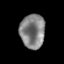
Tissue: prostate
Cell type: T cells
Senescence score: 0.3434
Nuclear area (px): 828
Mean DAPI intensity: 130.498